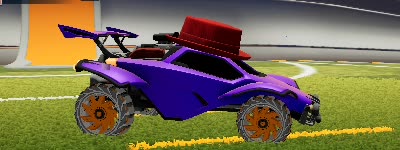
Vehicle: octane